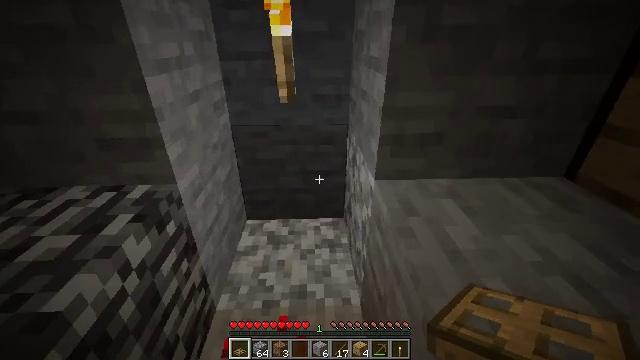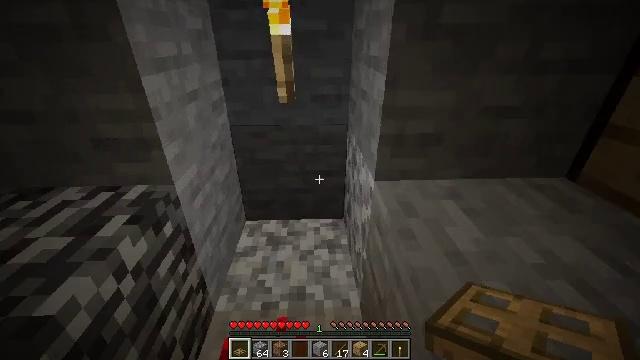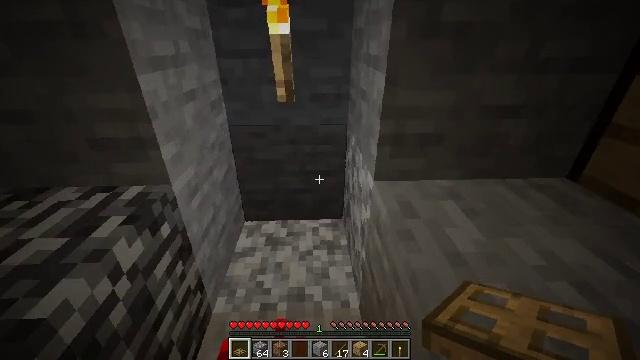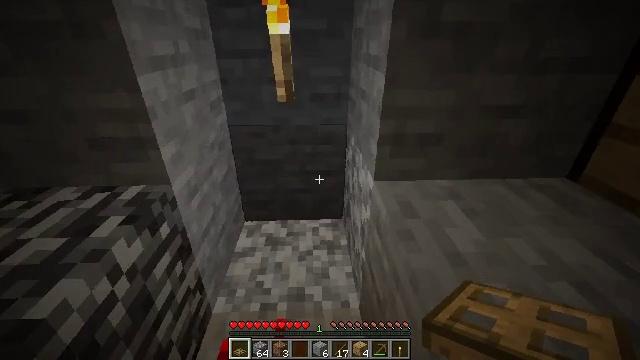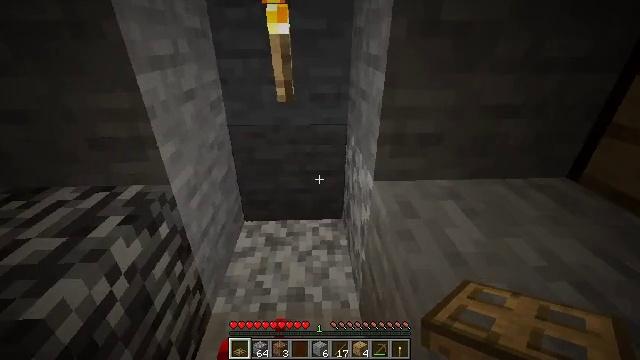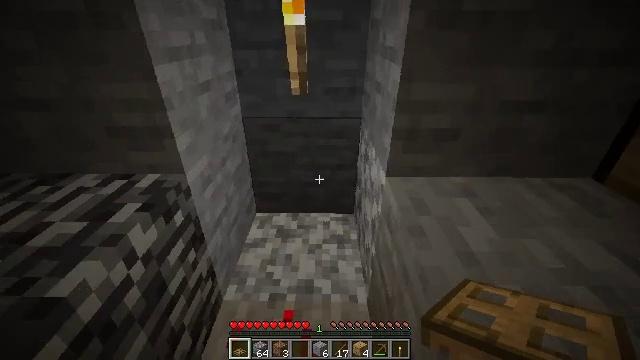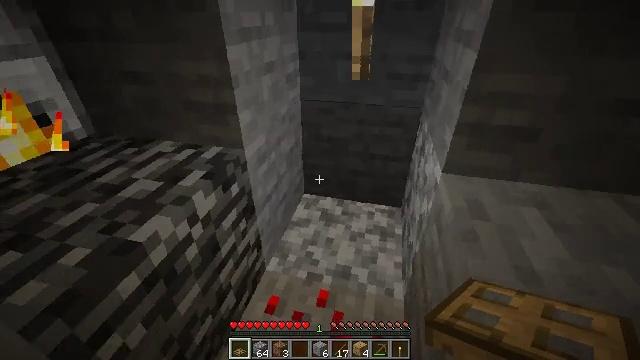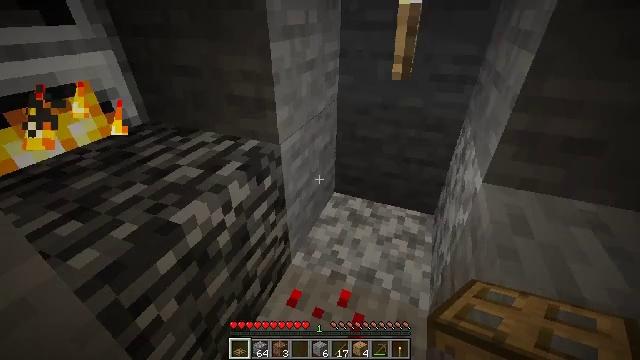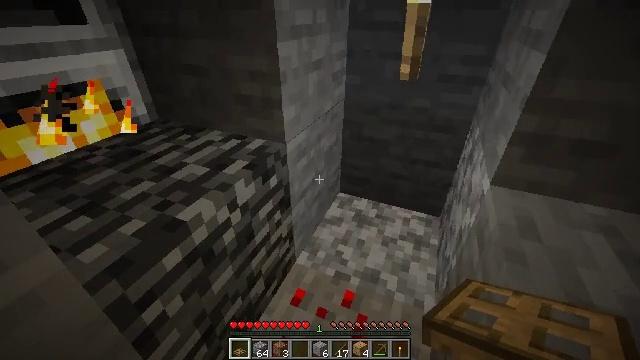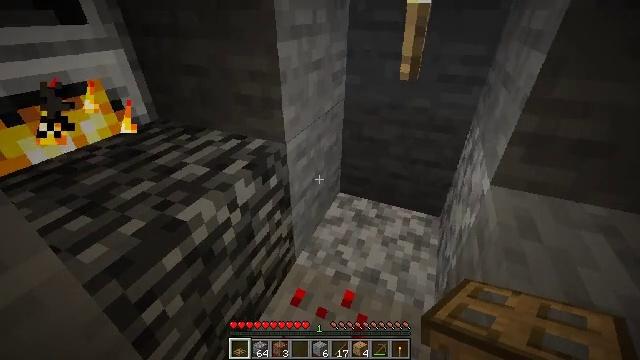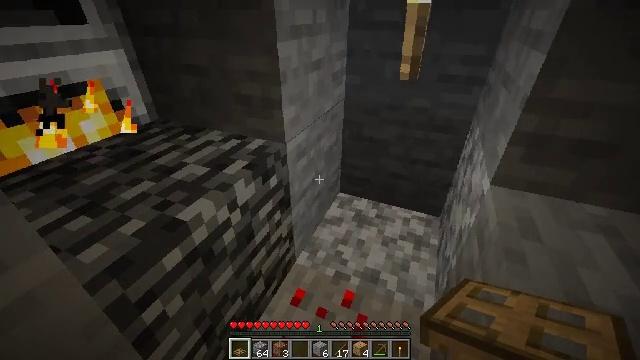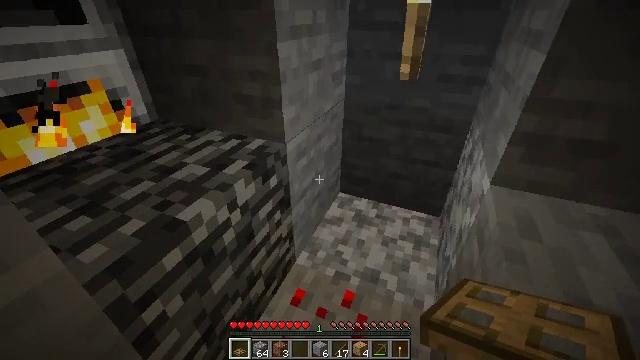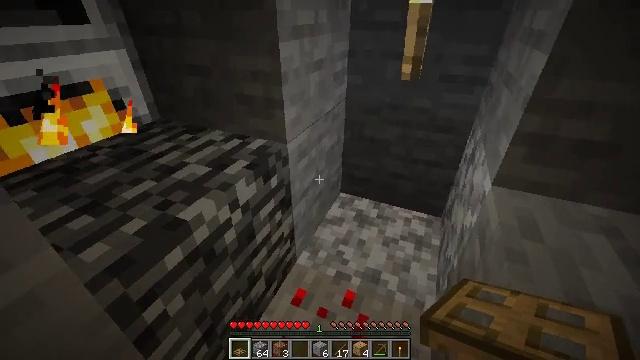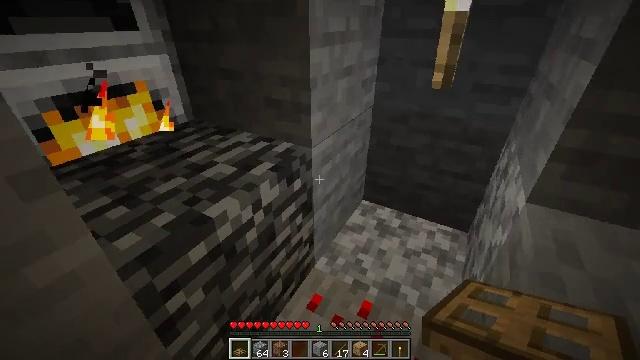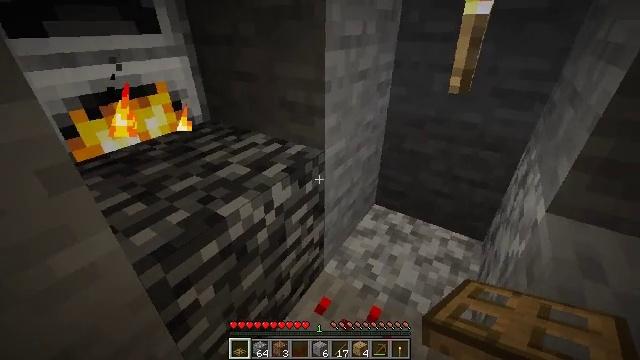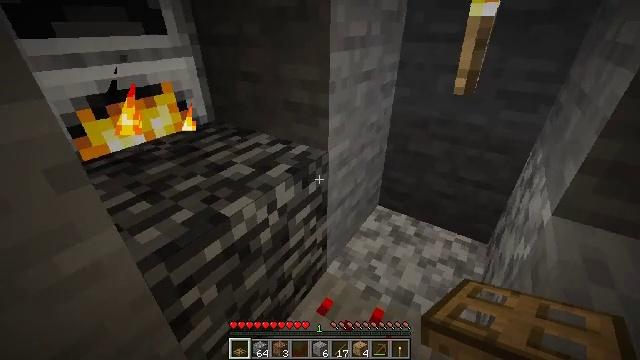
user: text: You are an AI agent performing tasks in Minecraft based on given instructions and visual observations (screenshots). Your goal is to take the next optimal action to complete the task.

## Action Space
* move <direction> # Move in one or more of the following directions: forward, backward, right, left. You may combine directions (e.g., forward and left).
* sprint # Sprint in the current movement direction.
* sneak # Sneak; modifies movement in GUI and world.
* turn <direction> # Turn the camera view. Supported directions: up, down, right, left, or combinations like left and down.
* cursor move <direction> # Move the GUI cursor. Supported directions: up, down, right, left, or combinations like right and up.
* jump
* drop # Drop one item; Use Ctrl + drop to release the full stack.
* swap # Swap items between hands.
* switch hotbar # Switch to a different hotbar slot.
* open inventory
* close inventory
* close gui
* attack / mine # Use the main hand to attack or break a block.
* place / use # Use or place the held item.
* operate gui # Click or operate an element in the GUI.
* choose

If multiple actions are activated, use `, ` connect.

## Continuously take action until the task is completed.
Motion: motion action
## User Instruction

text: Heat up iron ore to form an iron ingot.
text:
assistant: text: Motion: no_op
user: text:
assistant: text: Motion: no_op
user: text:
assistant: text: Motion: no_op
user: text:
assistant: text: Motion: no_op
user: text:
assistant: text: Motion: turn left and down
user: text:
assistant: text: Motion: turn left and down
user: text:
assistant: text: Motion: turn left
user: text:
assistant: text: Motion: turn left
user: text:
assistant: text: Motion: no_op
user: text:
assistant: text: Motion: no_op
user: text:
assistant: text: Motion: no_op
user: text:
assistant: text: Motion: no_op
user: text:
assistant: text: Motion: turn left and up
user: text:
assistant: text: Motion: turn left
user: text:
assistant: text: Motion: no_op
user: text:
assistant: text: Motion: no_op
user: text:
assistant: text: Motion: no_op
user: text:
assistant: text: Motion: turn left
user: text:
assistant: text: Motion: turn left
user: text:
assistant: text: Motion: no_op
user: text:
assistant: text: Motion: no_op
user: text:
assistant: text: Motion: no_op
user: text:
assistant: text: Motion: no_op
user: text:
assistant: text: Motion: move forward
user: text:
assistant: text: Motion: move forward
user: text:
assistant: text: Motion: move forward and move right
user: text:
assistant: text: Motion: move forward and move right
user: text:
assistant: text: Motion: move forward and move right
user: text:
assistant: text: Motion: move right, turn left
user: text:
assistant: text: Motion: turn left and up